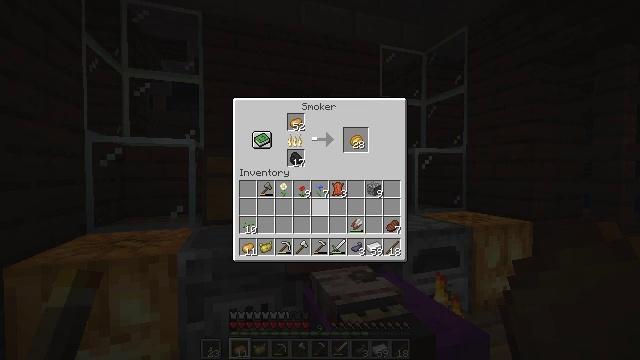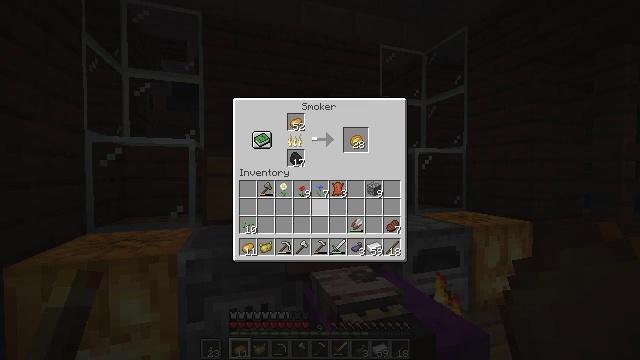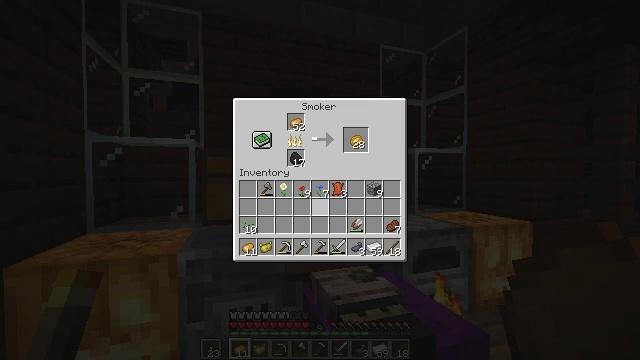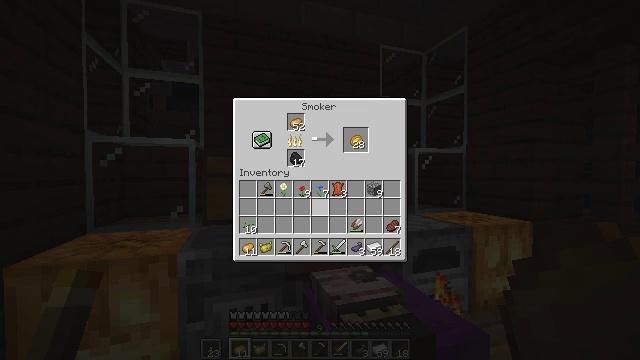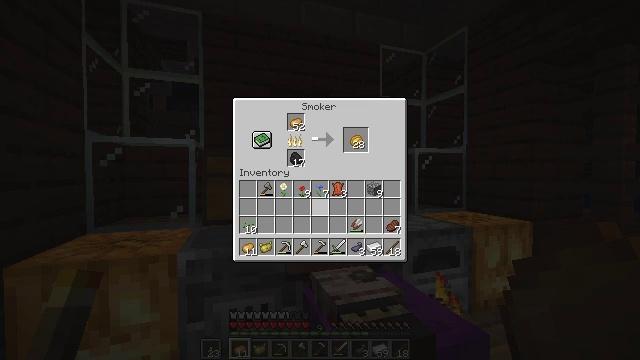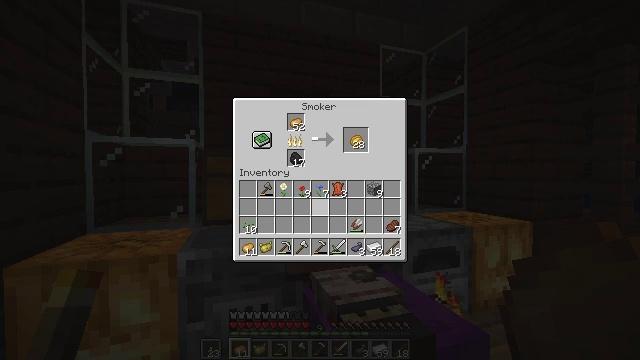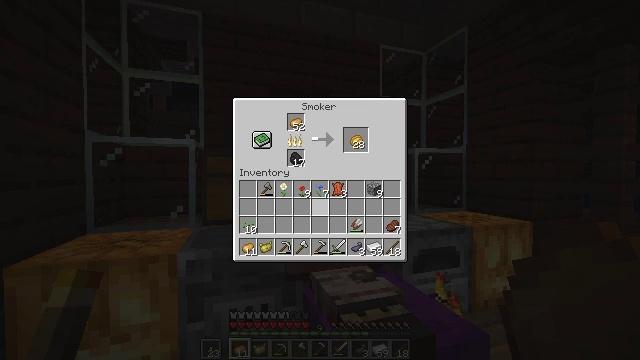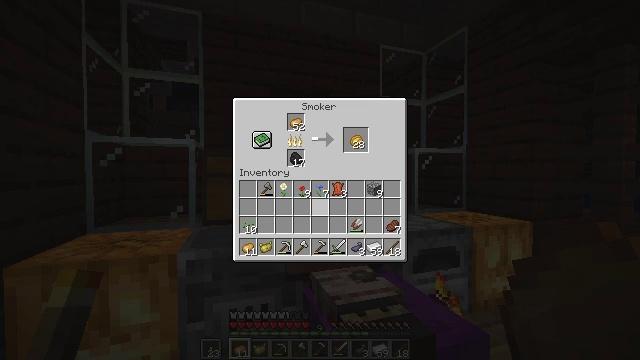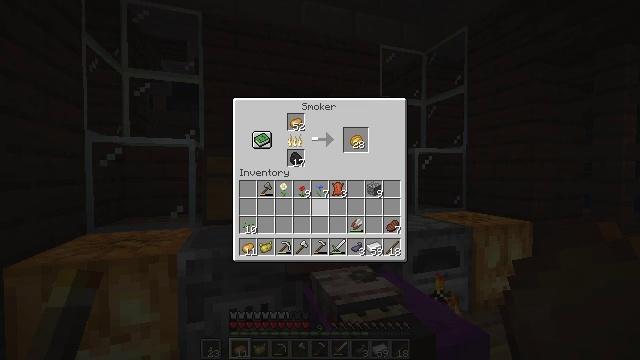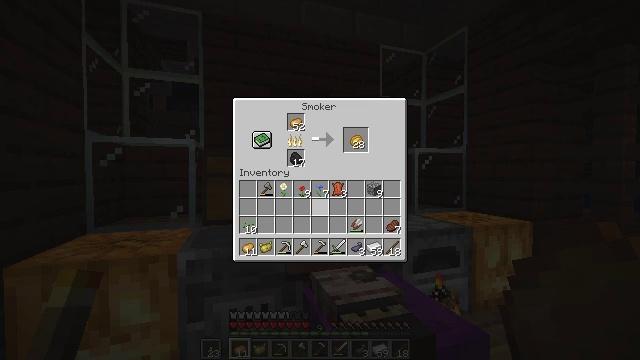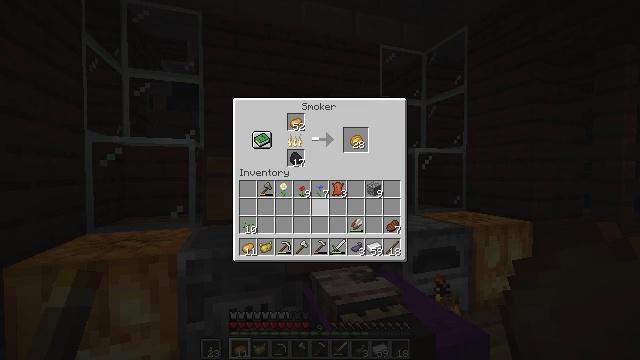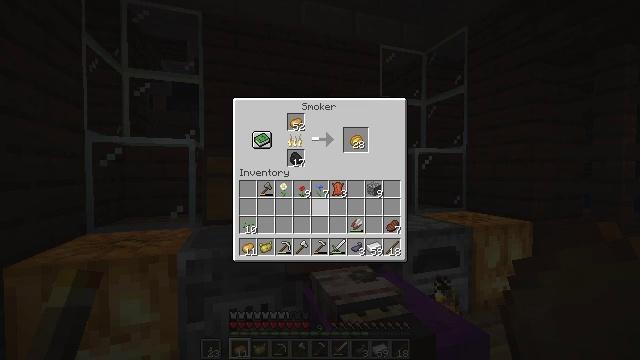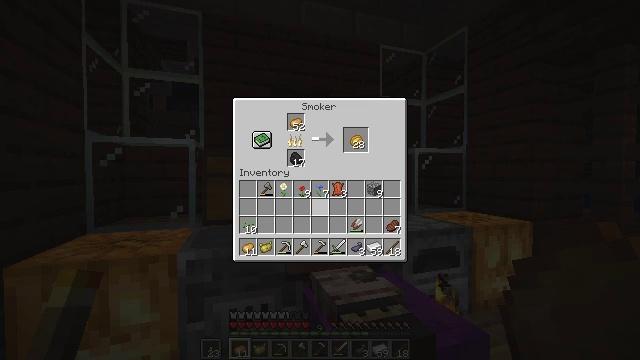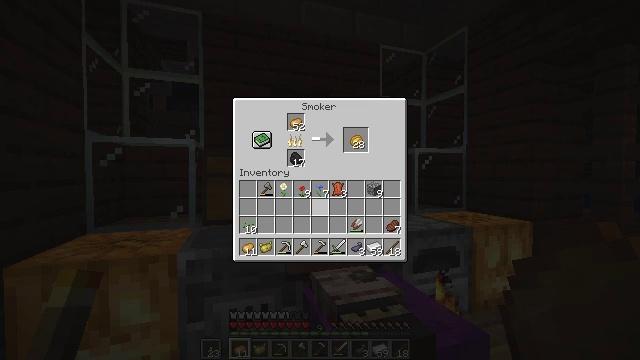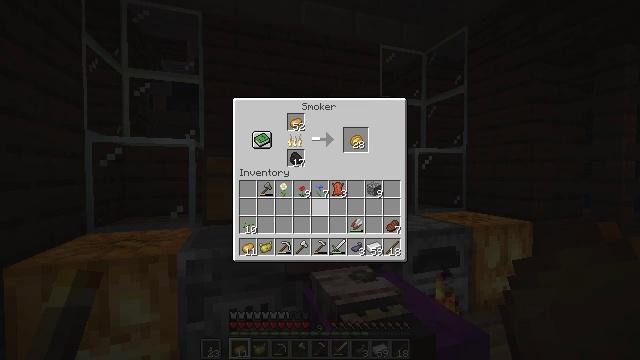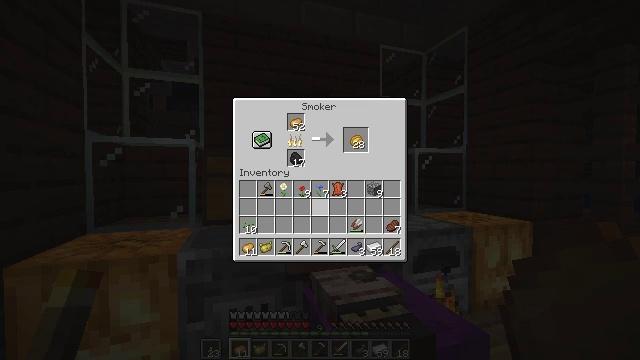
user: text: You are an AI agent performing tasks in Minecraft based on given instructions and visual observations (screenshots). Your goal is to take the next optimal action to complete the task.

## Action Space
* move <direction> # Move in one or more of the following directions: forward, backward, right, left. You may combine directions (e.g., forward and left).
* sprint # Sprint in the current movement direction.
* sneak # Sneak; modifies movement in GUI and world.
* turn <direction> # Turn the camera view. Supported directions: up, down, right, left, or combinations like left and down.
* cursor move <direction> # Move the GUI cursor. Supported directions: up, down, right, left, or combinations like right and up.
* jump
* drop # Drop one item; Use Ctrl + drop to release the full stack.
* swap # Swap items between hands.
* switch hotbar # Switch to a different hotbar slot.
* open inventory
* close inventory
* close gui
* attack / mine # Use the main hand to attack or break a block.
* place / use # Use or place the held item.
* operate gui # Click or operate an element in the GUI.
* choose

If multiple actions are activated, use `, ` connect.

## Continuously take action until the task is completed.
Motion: motion action
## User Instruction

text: Put a potato in the furnace to craft a baked potato.
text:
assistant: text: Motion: no_op
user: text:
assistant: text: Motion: no_op
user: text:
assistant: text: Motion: no_op
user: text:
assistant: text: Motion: no_op
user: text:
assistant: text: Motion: no_op
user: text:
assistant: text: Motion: no_op
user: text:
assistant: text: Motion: no_op
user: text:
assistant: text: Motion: no_op
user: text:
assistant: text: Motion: no_op
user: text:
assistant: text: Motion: no_op
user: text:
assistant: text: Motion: no_op
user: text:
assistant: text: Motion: no_op
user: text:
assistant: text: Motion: no_op
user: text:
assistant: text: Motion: no_op
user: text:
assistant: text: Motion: no_op
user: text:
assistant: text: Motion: no_op
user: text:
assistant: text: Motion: no_op
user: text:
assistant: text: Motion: no_op
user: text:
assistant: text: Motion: no_op
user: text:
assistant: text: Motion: no_op
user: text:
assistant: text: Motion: no_op
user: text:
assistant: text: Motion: no_op
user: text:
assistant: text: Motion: no_op
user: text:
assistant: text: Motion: no_op
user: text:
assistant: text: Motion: no_op
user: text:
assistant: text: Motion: no_op
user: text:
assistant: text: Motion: no_op
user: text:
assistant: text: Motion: no_op
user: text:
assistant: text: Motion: no_op
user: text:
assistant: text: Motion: no_op